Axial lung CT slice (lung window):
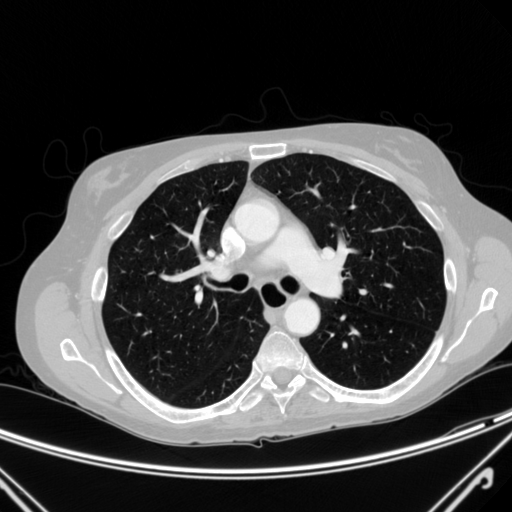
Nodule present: no